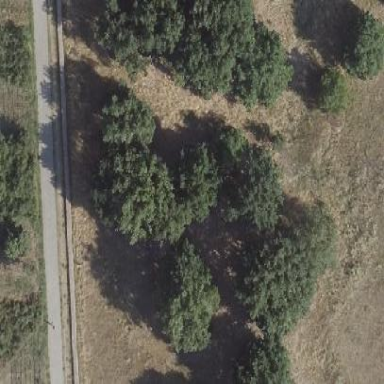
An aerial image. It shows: Deciduous broadleaved trees in the landcover.